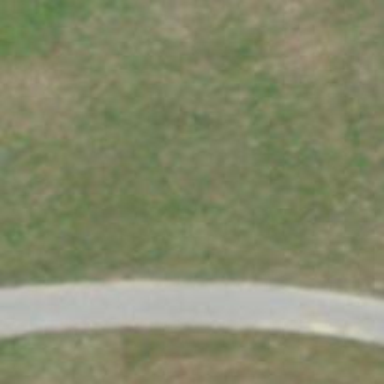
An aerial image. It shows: Well-maintained track road with grade 1 tracktype.